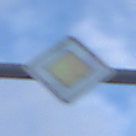
Verkehrszeichen: Vorfahrtsstrasse
Umgebung: Outdoor, Suburban
Tageszeit: SunriseSunset
Wetter: PartlyCloudy
Licht: Natural
Jahreszeit: NotSpecified
Kontrast: LowContrast